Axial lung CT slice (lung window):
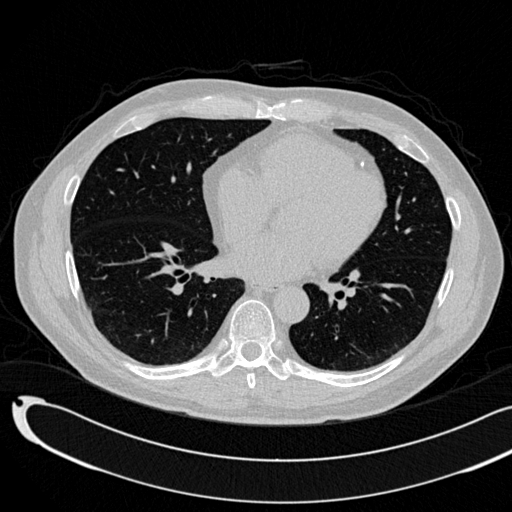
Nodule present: no